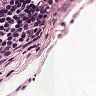
Metastatic tissue present: no